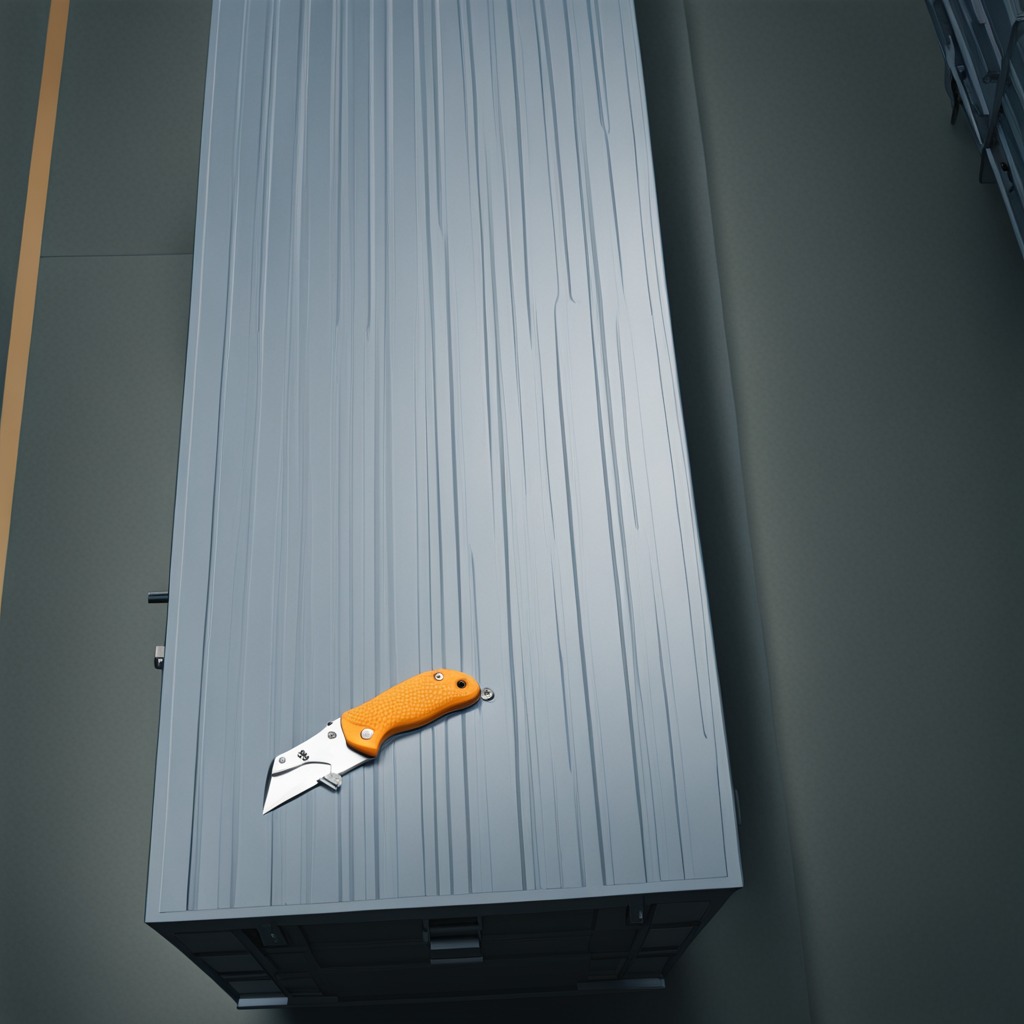
A utility knife lies on the toolbox surface in an airplane hangar workshop 8K.